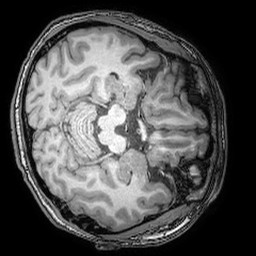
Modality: T1w
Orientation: axial
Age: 32
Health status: ill
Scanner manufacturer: philips
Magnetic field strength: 3 T
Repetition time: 0.007 s
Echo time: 0.0035 s